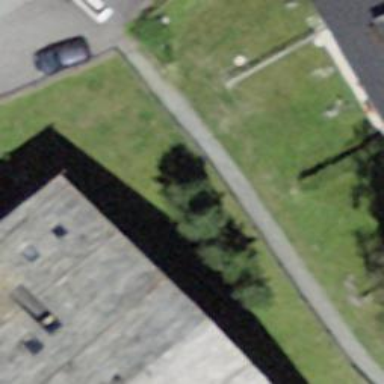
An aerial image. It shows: Footway with grass paver surface.